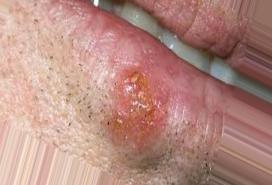
Condition: Mouth Ulcer